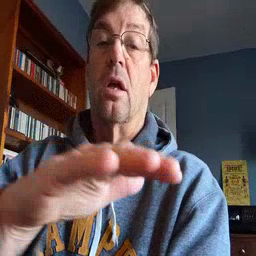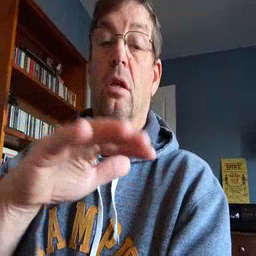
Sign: backyard